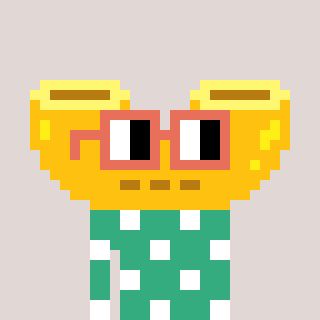
a pixel art character with square orange glasses, a macaroni-shaped head and a teal-colored body on a warm background